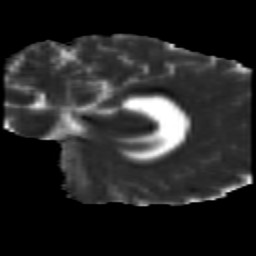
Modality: MD
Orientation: sagittal
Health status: healthy
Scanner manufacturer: siemens
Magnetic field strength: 3 T
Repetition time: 10 s
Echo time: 0.092 s